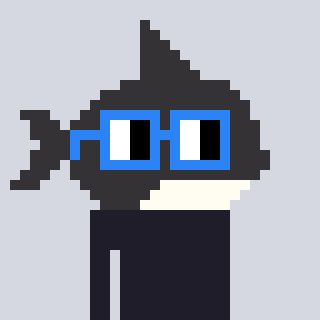
a pixel art character with square blue glasses, a orca-shaped head and a redpinkish-colored body on a cool background